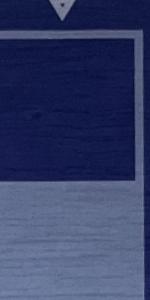
Label: Empty